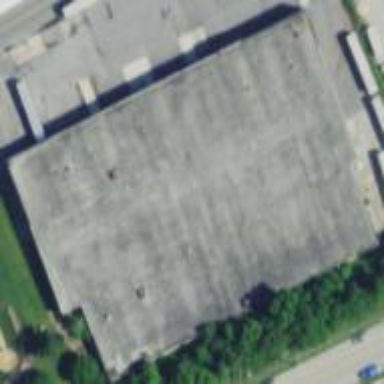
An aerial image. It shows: Commercial building.